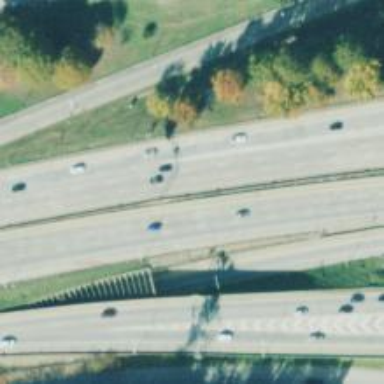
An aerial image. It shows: Motorway.